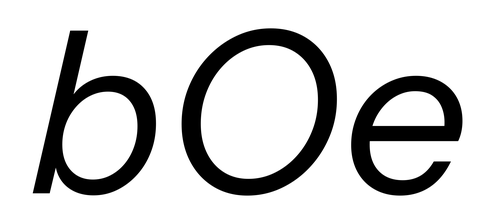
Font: InstrumentSans-Italic_Italic